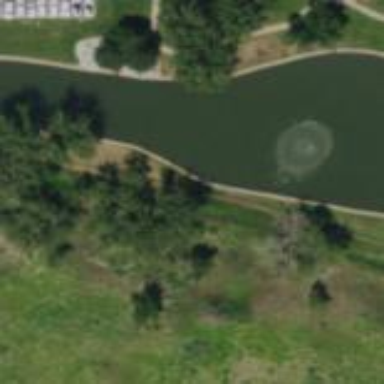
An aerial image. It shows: Serene pond surrounded by nature.